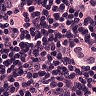
Metastatic tissue present: yes